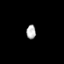
Tissue: prostate
Cell type: Myeloid cells
Senescence score: 0.6953
Nuclear area (px): 129
Mean DAPI intensity: 178.574